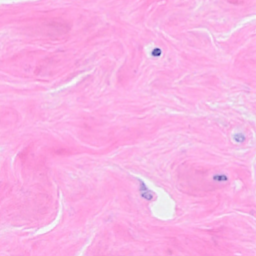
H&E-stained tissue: Breast